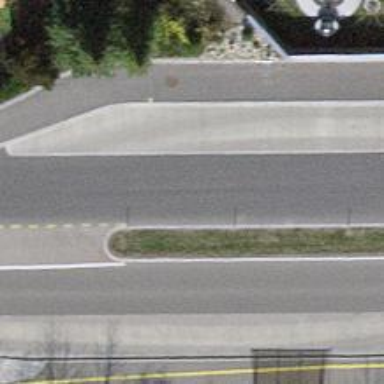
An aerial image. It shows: Bus stop with designated public transport stop position.